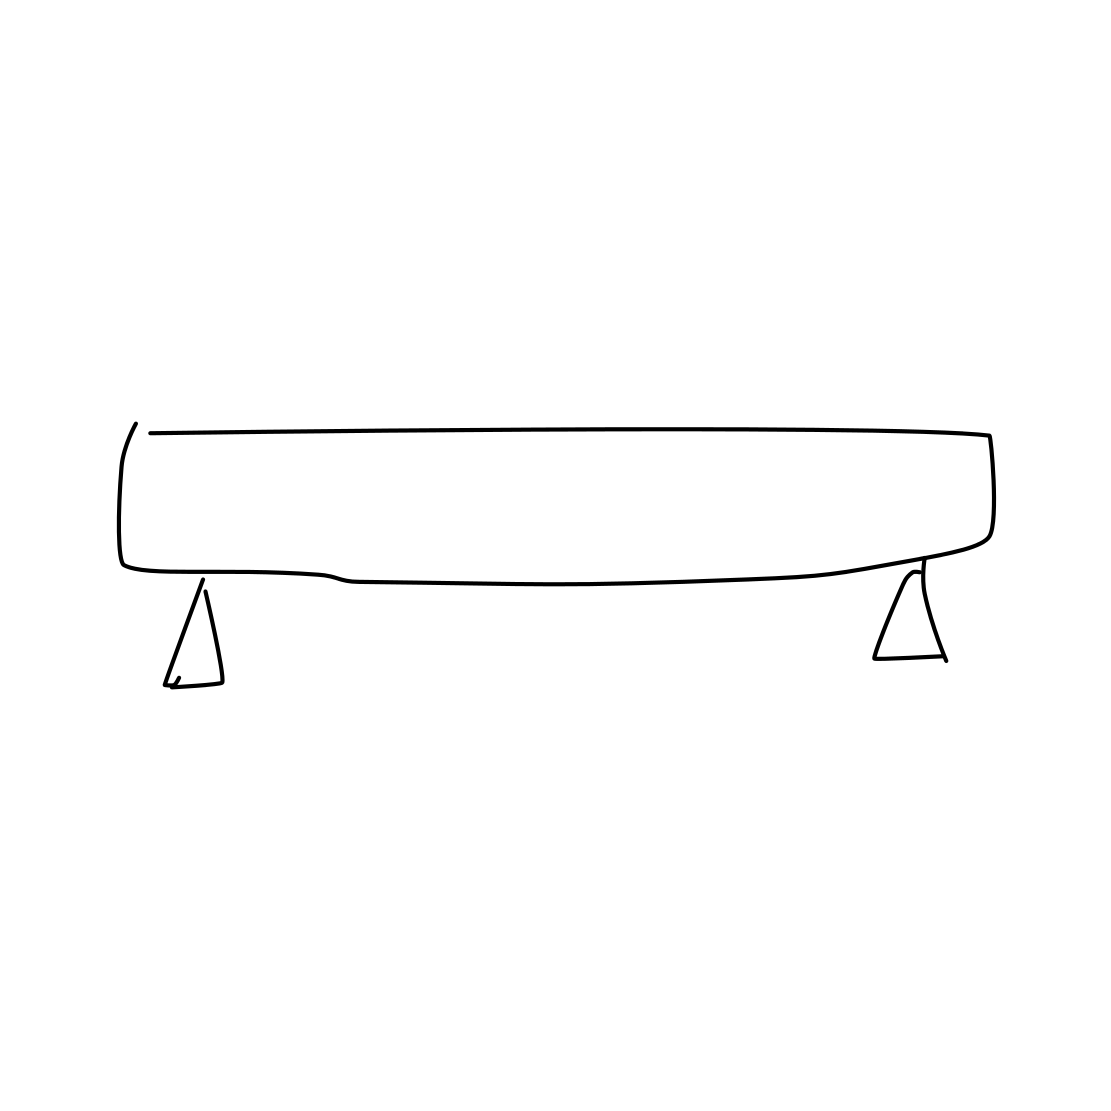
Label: bench